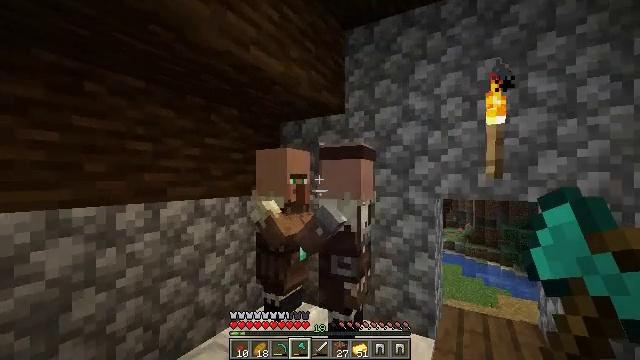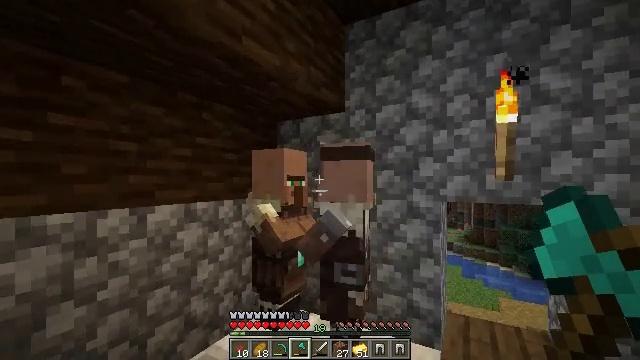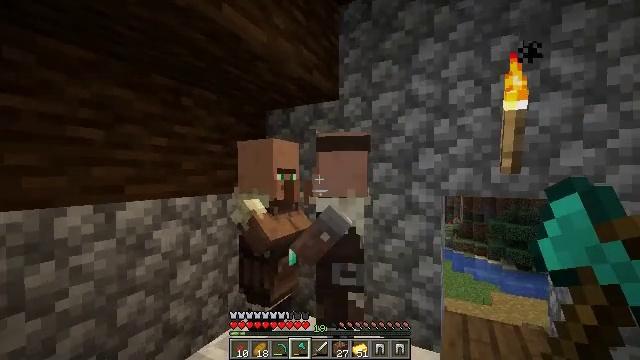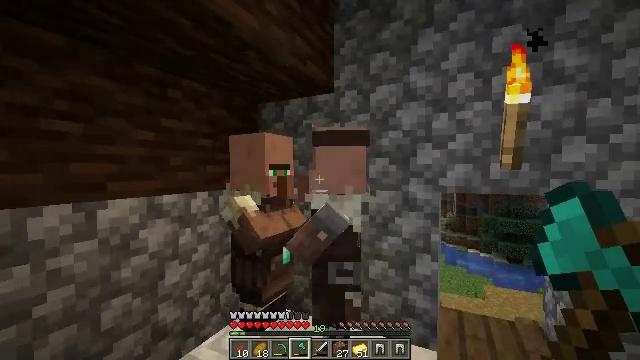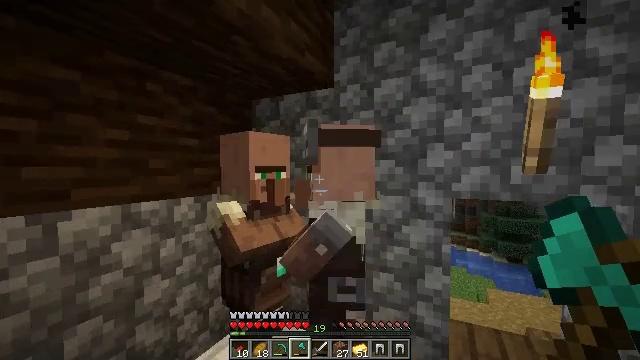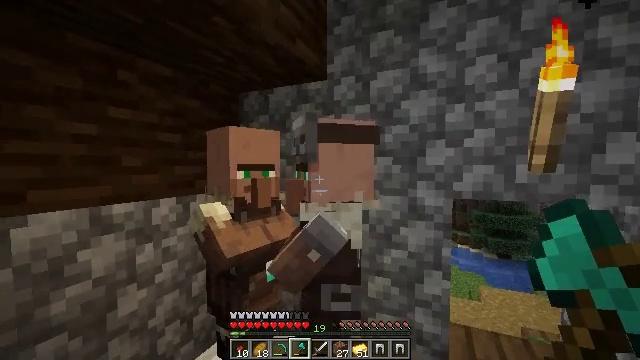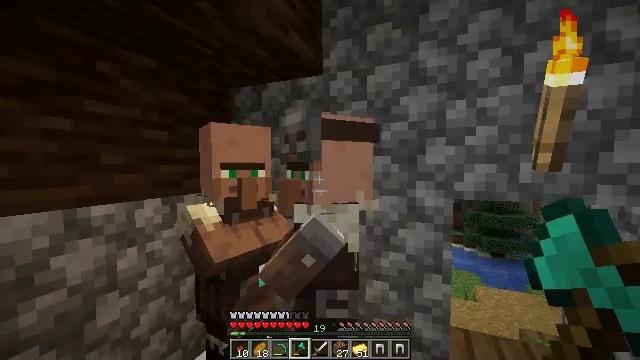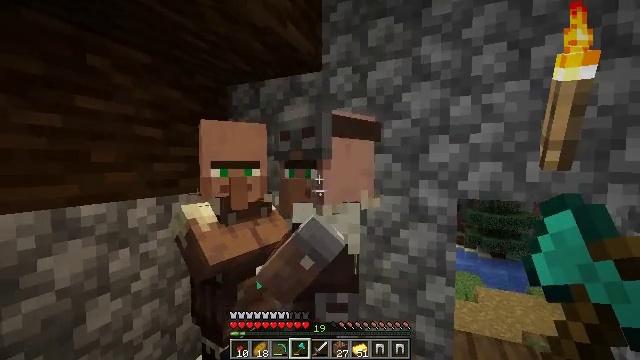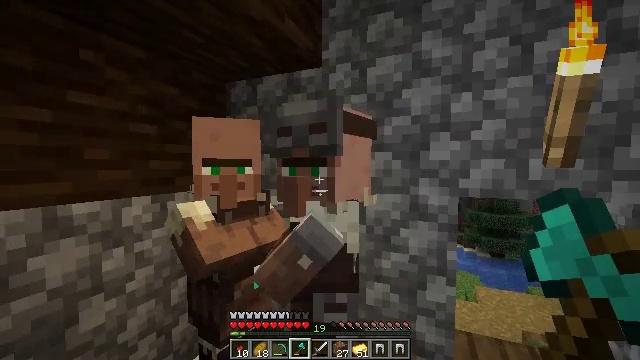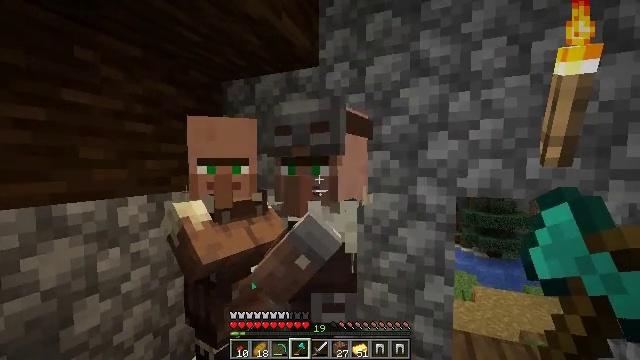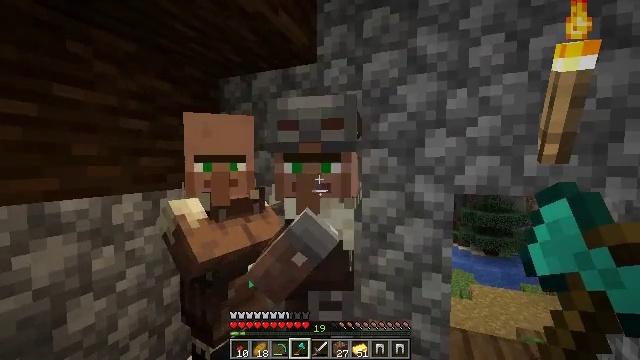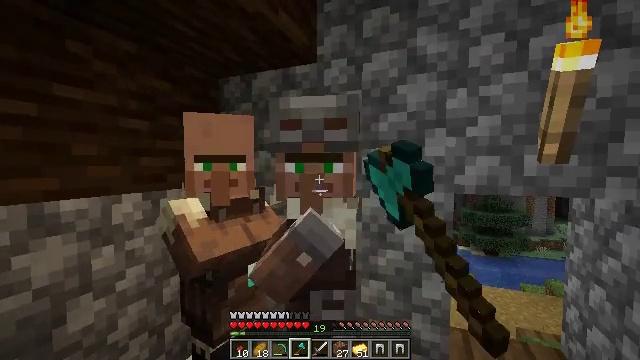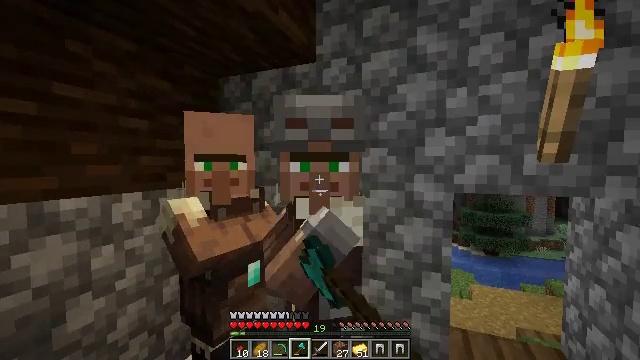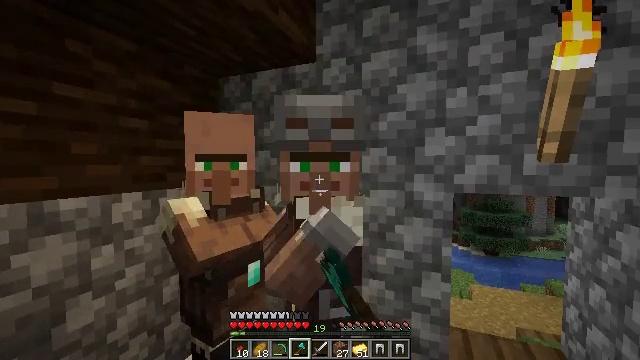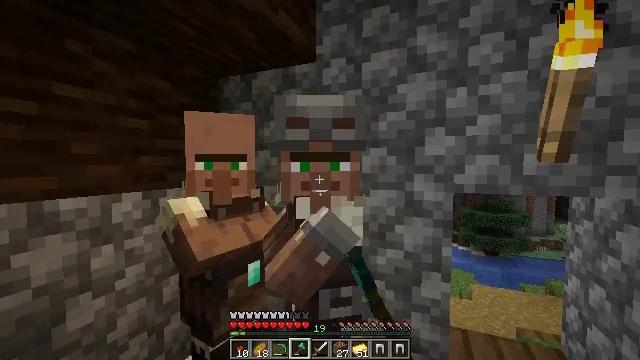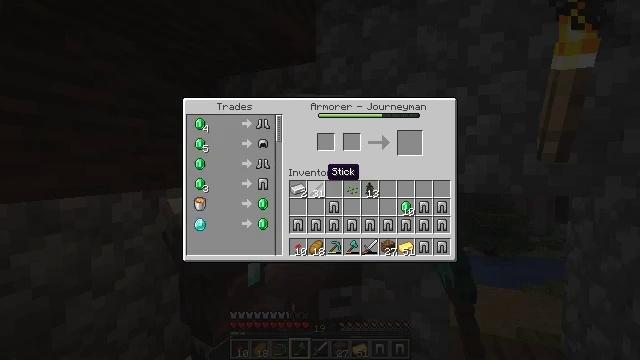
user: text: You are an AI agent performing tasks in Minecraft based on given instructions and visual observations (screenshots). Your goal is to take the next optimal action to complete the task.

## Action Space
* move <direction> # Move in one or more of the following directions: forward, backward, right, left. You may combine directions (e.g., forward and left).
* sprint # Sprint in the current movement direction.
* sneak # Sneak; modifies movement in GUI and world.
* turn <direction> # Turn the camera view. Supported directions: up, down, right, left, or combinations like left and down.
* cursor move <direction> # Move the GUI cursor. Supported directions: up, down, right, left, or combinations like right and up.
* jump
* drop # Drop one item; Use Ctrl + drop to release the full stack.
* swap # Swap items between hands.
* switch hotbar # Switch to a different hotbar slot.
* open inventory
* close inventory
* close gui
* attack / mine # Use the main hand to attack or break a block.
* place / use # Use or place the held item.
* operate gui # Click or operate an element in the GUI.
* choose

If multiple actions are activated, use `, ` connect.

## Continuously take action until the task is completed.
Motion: motion action
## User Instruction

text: Craft a set of chainmail leggings at the crafting table.
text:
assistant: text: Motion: move forward
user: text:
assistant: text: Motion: move forward, turn right and down
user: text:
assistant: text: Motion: move forward, turn right and down
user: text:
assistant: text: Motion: move forward
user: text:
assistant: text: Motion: turn right
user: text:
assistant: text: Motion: turn right
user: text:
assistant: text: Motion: no_op
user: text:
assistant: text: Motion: no_op
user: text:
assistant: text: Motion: no_op
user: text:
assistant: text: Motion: use / place
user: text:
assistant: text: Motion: use / place
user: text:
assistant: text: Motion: use / place
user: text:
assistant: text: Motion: use / place
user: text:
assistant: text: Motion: no_op
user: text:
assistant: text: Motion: open gui
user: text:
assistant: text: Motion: no_op
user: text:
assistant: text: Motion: no_op
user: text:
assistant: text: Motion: no_op
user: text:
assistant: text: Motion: no_op
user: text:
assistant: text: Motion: no_op
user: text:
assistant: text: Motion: no_op
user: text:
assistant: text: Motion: no_op
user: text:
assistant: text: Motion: cursor move right and down
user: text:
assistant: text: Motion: no_op
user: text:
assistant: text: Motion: no_op
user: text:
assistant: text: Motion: no_op
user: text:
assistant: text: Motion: no_op
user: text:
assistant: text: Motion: no_op
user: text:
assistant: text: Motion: no_op
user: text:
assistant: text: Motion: no_op